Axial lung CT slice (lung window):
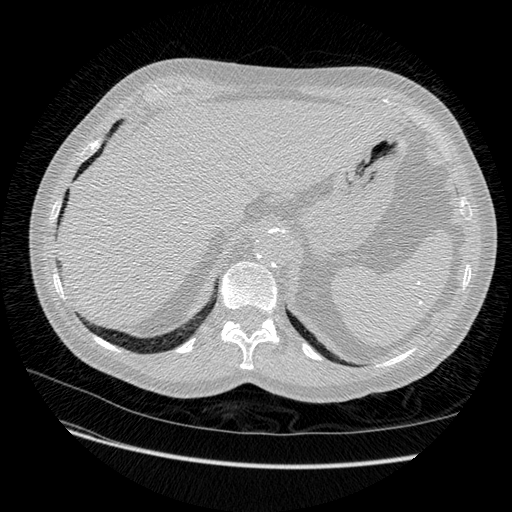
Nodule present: no